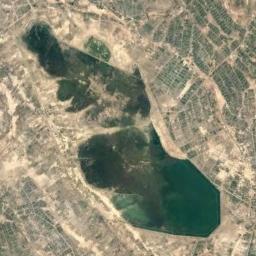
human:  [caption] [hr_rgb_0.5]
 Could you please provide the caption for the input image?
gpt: The ground is uneven around the lake .

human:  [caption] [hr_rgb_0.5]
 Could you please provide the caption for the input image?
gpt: The lake lies in a mountainous area covered with vegetation and the water is deep green .

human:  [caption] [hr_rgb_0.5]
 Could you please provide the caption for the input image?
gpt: An irregularly shaped turquoise lake on a yellow-brown ground with sparse green vegetation .

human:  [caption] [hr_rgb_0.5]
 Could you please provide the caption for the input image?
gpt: There is a path over the lake in the picture .

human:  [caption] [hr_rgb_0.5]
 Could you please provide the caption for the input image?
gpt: There are yellow bare land and some green farmlands around the green lake .